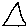
Label: triangle